Field crop: maize
Growth stage: 2
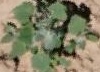
Species: chenopodium